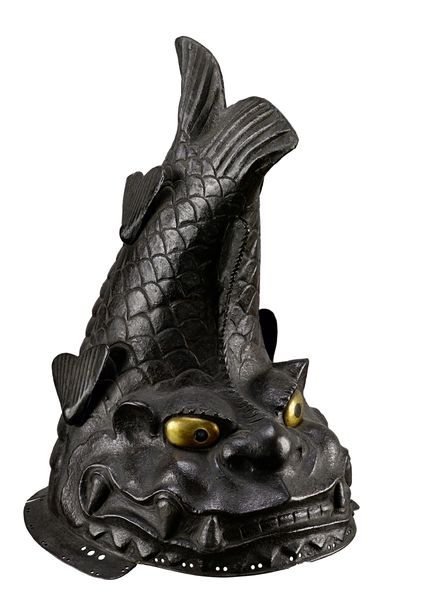
Titel: Helm in Form eines Fabelfisches
Standort: Hamburg
Institution: Museum für Kunst und Gewerbe Hamburg
Schlagwörter: eisen, vergoldet, helm, fische, rüstungen, ritterrüstungen